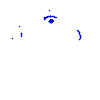
Particle: pion